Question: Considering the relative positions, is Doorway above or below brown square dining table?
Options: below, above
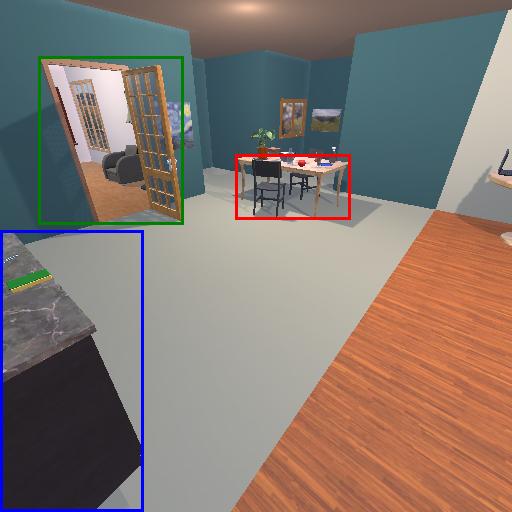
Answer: below